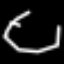
Label: octagon